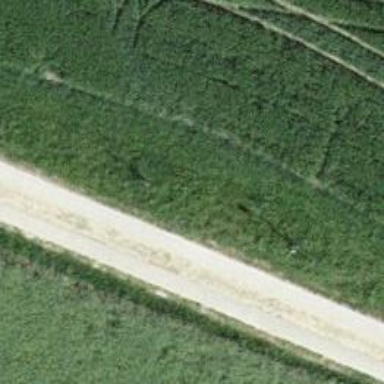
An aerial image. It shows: High-quality track road with concrete lane surface.